Question: I'm fairly new to MDX queries, and I'm having trouble understanding how I might compute a period over period measurement. For example say I have a metric like revenue, and I'm breaking that revenue out over time say on a Month to Month basis. How would I calculate the change from Month to Month of that revenue as a percent? Now let's say I want to calculate that generically over any period, quarter to quarter, year to year, month to month, or even compare it with identical periods from prior years. 2011 Q1 vs 2012 Q1, 2011 Q2 vs 2012 Q2, etc.

Schema definition:
'''
<Dimension type="TimeDimension" highCardinality="false" name="Time">
<Hierarchy name="yearQuarterMonth" caption="Year/Quarter/Month" hasAll="true" primaryKey="id">
<Table name="Time"/>
<Level name="Year" column="year" type="Numeric" uniqueMembers="true" levelType="TimeYears" hideMemberIf="Never"/>
<Level name="Quarter" column="quarter" type="Numeric" uniqueMembers="false" levelType="TimeQuarters" hideMemberIf="Never"/>
<Level name="Month" column="month" type="Numeric" ordinalColumn="month" uniqueMembers="false" levelType="TimeMonths" hideMemberIf="Never"/>
<Level name="Day" column="day" type="Numeric" uniqueMembers="false" levelType="TimeDays" hideMemberIf="Never"/>
</Hierarchy>
<Hierarchy name="fiscalYearQuarterMonth" caption="Fiscal Year/Quarter/Month" hasAll="true" primaryKey="id">
<Table name="Time"/>
<Level name="Fiscal Year" column="fiscal_year" type="Numeric" uniqueMembers="true" levelType="TimeYears" hideMemberIf="Never"/>
<Level name="Quarter" column="quarter" type="Numeric" uniqueMembers="false" levelType="TimeQuarters" hideMemberIf="Never"/>
<Level name="Month" column="month" type="Numeric" ordinalColumn="month" uniqueMembers="false" levelType="TimeMonths" hideMemberIf="Never"/>
<Level name="Day" column="day" type="Numeric" uniqueMembers="false" levelType="TimeDays" hideMemberIf="Never"/>
</Hierarchy>
<Hierarchy name="yearMonth" caption="Year/Month" hasAll="true" primaryKey="id">
<Table name="Time"/>
<Level name="Year" column="year" type="Numeric" uniqueMembers="true" levelType="TimeYears" hideMemberIf="Never"/>
<Level name="Month" column="month" type="Numeric" ordinalColumn="month" uniqueMembers="false" levelType="TimeMonths" hideMemberIf="Never"/>
<Level name="Day" column="day" type="Numeric" uniqueMembers="false" levelType="TimeDays" hideMemberIf="Never"/>
</Hierarchy>
<Hierarchy name="fiscalYearMonth" caption="Fiscal Year/Month" hasAll="true" primaryKey="id">
<Table name="Time"/>
<Level name="Fiscal Year" column="fiscal_year" type="Numeric" uniqueMembers="true" levelType="TimeYears" hideMemberIf="Never"/>
<Level name="Month" column="month" type="Numeric" ordinalColumn="month" uniqueMembers="false" levelType="TimeMonths" hideMemberIf="Never"/>
<Level name="Day" column="day" type="Numeric" uniqueMembers="false" levelType="TimeDays" hideMemberIf="Never"/>
</Hierarchy>
</Dimension>
'''
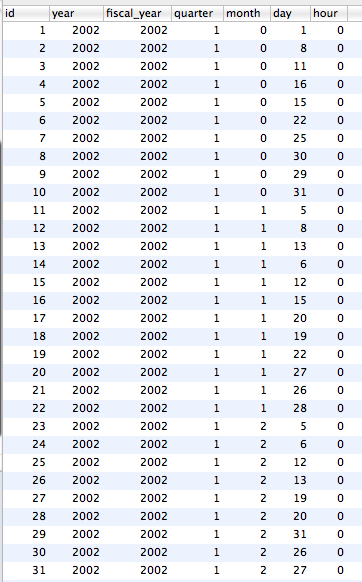
Answer: For Period over Period calculations, you will want to look into using the PrevMember function...
<URL>
Below is a snippet that should give you a good start on Period over Period...
'''
WITH
MEMBER [Measures].[WO Actual Amount PP] AS
(
[Order Date].[Calendar].CurrentMember.PrevMember
,[Measures].[WO Actual Amount]
)
,FORMAT_STRING = "Currency"
MEMBER [Measures].[Prior Period Growth %] AS
IIF(
[Measures].[WO Actual Amount PP] = 0
,'N/A'
,([Measures].[WO Actual Amount]-[Measures].[WO Actual Amount PP])/[Measures].[WO Actual Amount PP]
)
,FORMAT_STRING = "Percent"
SELECT
NON EMPTY {
[Measures].[WO Actual Amount],
[Measures].[WO Actual Amount PP],
[Measures].[Prior Period Growth %]
} ON 0,
NON EMPTY {
[Order Date].[Calendar Year].[Calendar Year].Members
} ON 1
FROM
[<<cube name>>]
'''
For Same Period Prior Year or calculation, you'll want to look into the ParallelPeriod function...
<URL>
Below is a snippet that should give you a good start on Year over Year...
'''
WITH
MEMBER [Measures].[WO Actual Amount YoY] AS
(
ParallelPeriod(
[Order Date].[Calendar].[Calendar Year]
,1
,[Order Date].[Calendar].CurrentMember
)
,[Measures].[WO Actual Amount]
)
,FORMAT_STRING = "Currency"
MEMBER [Measures].[Prior Period Growth %] AS
IIF(
[Measures].[WO Actual Amount YoY] = 0
,'N/A'
,([Measures].[WO Actual Amount]-[Measures].[WO Actual Amount YoY])/[Measures].[WO Actual Amount YoY]
)
,FORMAT_STRING = "Percent"
SELECT
NON EMPTY {
[Measures].[WO Actual Amount],
[Measures].[WO Actual Amount YoY],
[Measures].[Prior Period Growth %]
} ON 0,
NON EMPTY {
[Order Date].[Calendar Month].[Calendar Month].Members
} ON 1
FROM
[<<cube name>>]
'''